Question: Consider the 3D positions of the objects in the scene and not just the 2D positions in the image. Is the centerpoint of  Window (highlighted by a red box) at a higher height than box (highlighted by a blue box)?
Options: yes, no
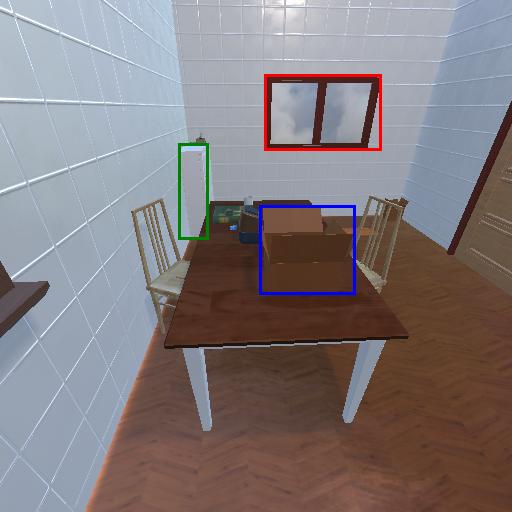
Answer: yes